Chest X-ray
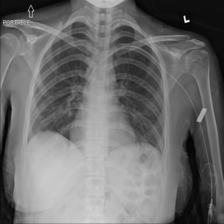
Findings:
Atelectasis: negative
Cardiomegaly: negative
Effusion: negative
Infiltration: negative
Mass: negative
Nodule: negative
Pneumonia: negative
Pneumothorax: negative
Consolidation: negative
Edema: negative
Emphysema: negative
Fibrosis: negative
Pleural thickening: negative
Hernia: negative